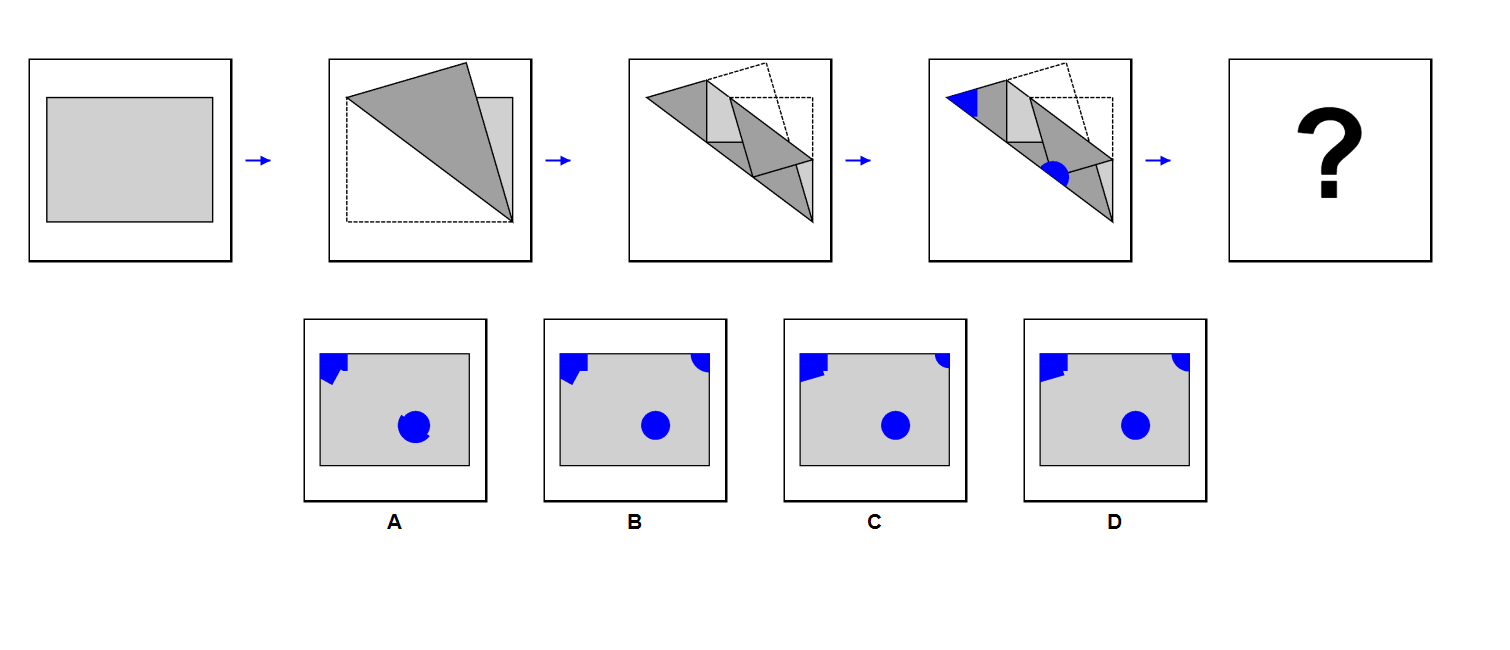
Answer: C